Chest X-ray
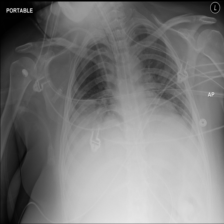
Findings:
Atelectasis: negative
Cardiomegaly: negative
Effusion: negative
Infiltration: negative
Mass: negative
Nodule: negative
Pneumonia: negative
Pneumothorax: negative
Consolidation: positive
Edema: negative
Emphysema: negative
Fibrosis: negative
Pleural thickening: negative
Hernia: negative